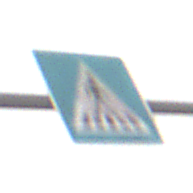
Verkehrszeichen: FussgaengerueberwegLinks
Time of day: MorningAfternoon
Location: Outdoor (Nature)
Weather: Overcast
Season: NotSpecified
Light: Natural